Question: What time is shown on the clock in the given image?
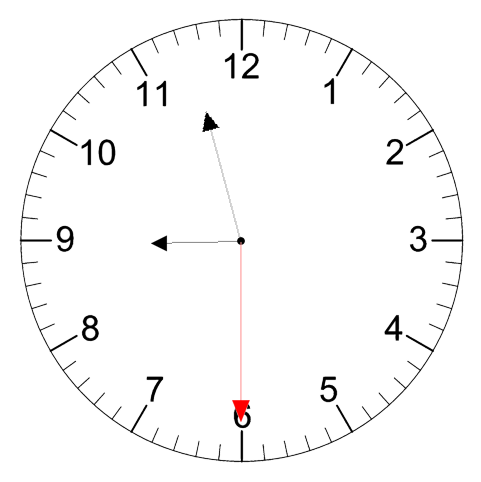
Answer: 08:57:30